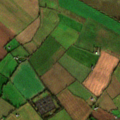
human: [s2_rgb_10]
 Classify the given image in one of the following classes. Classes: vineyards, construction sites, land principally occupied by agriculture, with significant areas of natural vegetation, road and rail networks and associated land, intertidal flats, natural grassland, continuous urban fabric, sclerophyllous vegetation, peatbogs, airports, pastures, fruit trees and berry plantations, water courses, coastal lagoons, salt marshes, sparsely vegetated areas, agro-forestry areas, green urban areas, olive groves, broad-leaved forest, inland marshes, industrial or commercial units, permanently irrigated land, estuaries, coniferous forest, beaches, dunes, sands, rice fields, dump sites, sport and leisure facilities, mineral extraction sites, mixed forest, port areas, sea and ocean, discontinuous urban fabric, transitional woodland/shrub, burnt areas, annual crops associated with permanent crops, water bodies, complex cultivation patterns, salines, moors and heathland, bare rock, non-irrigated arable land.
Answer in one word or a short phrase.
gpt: non-irrigated arable land